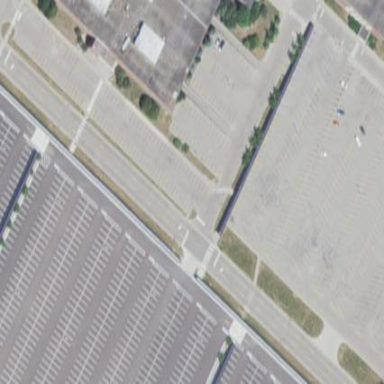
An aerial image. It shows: Parking area with surface.